Question: I have a table called results with the following columns ID, Reg Number,Name, Subjects,Programmes,Year,Term,score. i want get positions of every subject by student where Programmes = Art and year = 2017 and Term = 1.
'''
$getResults = DB::table('results')
->leftjoin(DB::raw('((SELECT regNumber, score, programmes,term,year, subject_position from
(SELECT regNumber, score, programmes,term,year, subject_position,
CASE WHEN @prevRank = score THEN @curRank WHEN @prevRank := score THEN @curRank := @curRank + 1 END AS subject_position FROM results p,
(SELECT @curRank :=0, @prevRank := NULL) r2
where programmes ="'.$getProgramme.'" and 'year' = "'.$getLevel.'" and term = "'.$getTerm.'"
and year = "'.$getYear.'" ORDER BY score Desc) as t3 )'), function($joinn)
{
$joinn->on('regNumber', '=', 'results.regNumber')
})
->where('programmes',$getProgramme)
->where('year',$getYear)
->where('term',$getTerm)
->where('level',$getLevel)
->get();
'''
Below is the what i want to achieve. To get the shaded subjectpositions:

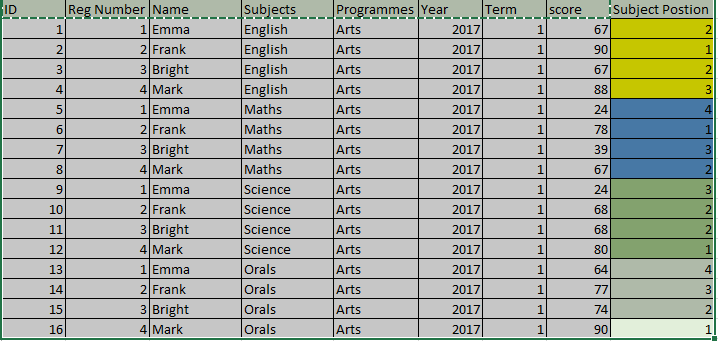
Answer: Assuming you used Eloquent, you would represent your entity like so:
'''
<?php
namespace App;
use Illuminate\Database\Eloquent\Model;
class Result extends Model
{
protected $fillable = [
'Reg Number',
'Name',
'Subjects',
'Programmes',
'Year',
'Term',
'score',
'Subject Postion',
];
}
'''
Since they are inconsistent with the query columns, I chose the image as it has more information on your table schema.
So for your query:
> i want get positions of every subject by student where Programmes =
Art and year = 2017 and Term = 1.
You could do this like
'''
Result::where('Programmes', 'Art')
->where('year', 2017)
->where('Term', 1)
->get()
->pluck('Subject Postion');
'''
I would probably standardize the column names, as I feel it might be a source of confusion and probably doesn't help your thinking. Lowercase snake_case would be my way to go. e.g.:
'''
registration_number, name, subject, programme, year, term, score, subject_position
'''
Definitely something to keep in mind moving forward!